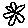
Label: flower